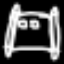
Label: bed